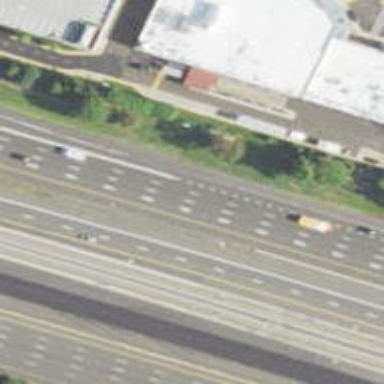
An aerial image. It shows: Asphalt motorway.